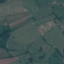
Land use / land cover: Pasture